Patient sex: M
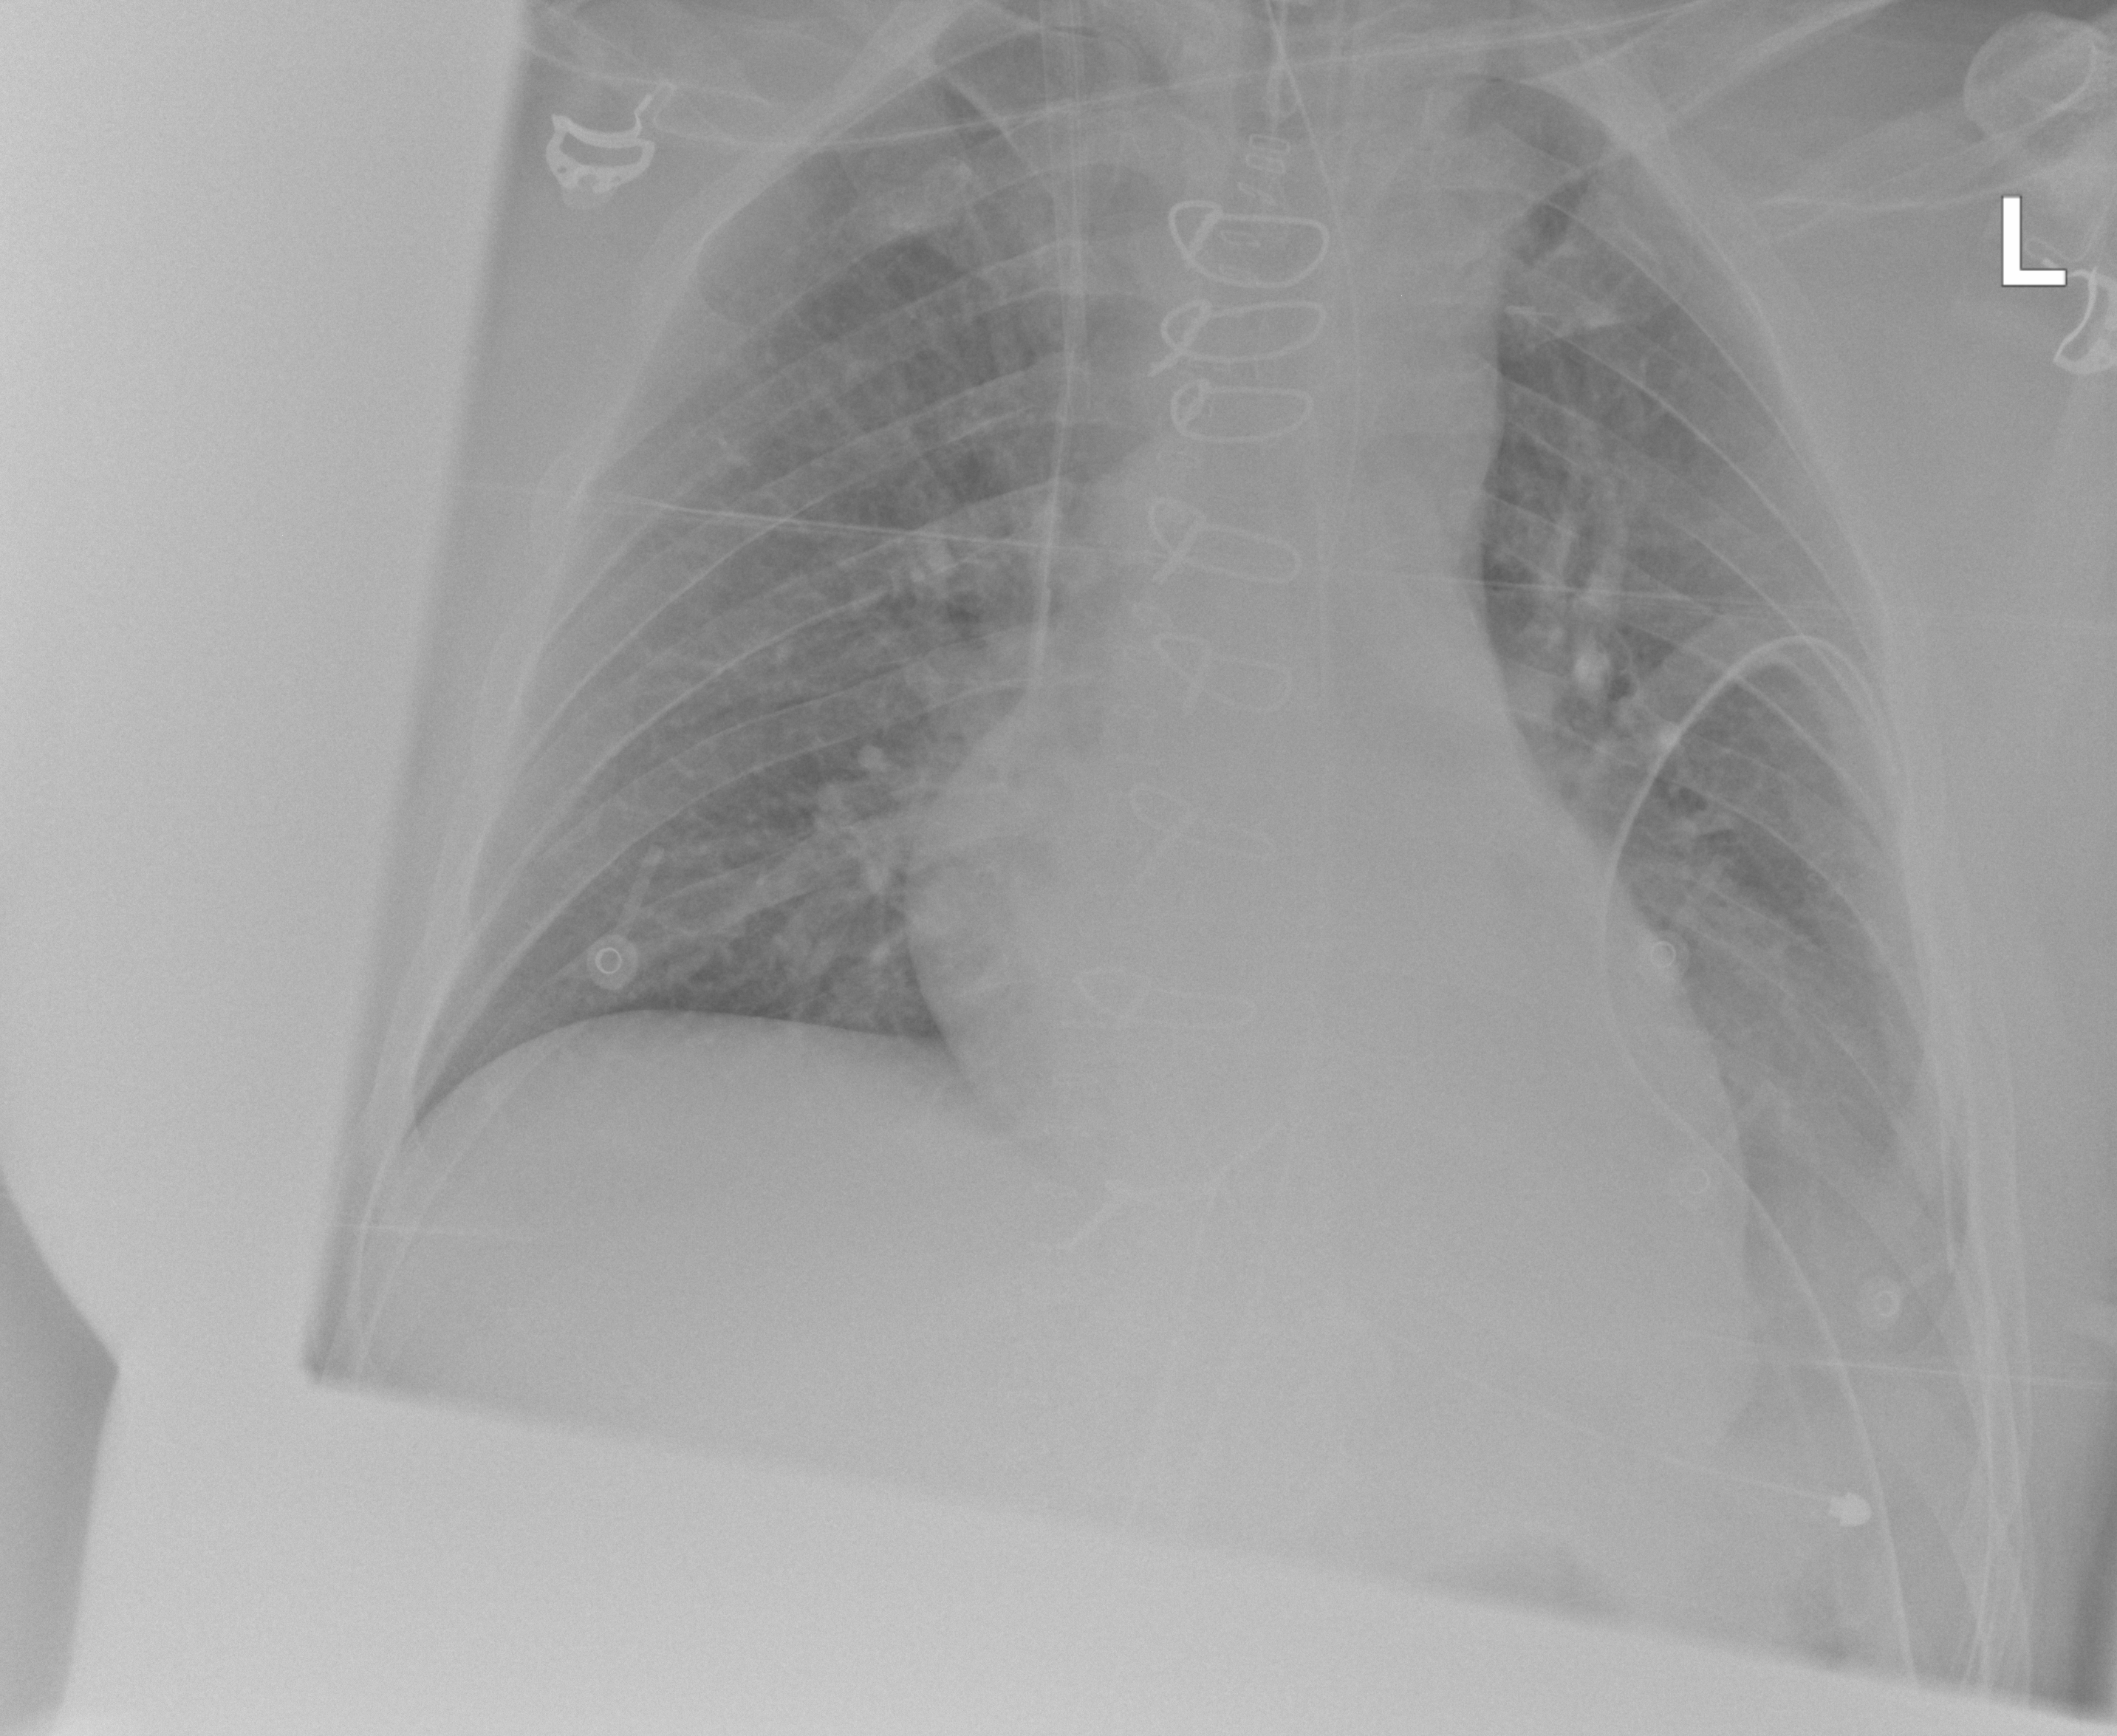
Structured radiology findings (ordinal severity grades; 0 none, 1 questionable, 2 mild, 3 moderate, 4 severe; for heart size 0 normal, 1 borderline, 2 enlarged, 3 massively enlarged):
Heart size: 1
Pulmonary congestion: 2
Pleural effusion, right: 0
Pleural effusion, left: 0
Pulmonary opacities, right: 0
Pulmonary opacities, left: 0
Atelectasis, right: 0
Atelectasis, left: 2